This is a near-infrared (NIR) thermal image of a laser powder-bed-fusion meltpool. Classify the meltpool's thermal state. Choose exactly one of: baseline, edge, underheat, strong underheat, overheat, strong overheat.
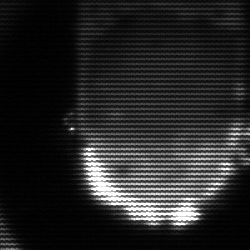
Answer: baseline